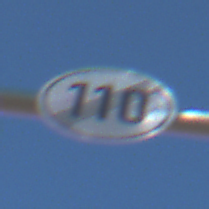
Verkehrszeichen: EndeGeschwindigkeit110
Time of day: MorningAfternoon
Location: Outdoor (Suburban)
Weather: PartlyCloudy
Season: NotSpecified
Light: Natural